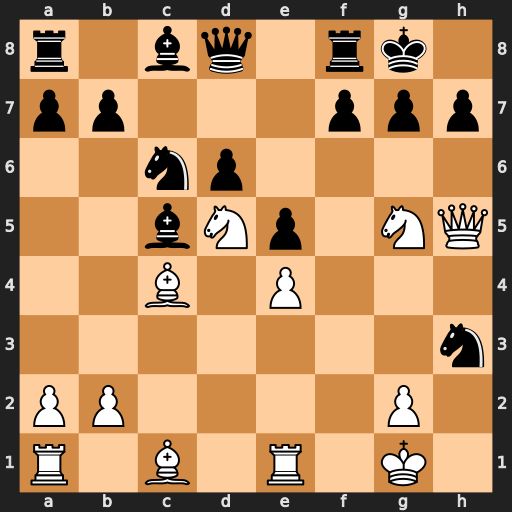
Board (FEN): r1bq1rk1/pp3ppp/2np4/2bNp1NQ/2B1P3/7n/PP4P1/R1B1R1K1
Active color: w
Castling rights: -
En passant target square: -
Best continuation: Kh2 Nxg5 Bxg5 Qd7 Kg3